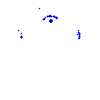
Particle: proton